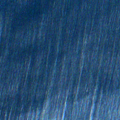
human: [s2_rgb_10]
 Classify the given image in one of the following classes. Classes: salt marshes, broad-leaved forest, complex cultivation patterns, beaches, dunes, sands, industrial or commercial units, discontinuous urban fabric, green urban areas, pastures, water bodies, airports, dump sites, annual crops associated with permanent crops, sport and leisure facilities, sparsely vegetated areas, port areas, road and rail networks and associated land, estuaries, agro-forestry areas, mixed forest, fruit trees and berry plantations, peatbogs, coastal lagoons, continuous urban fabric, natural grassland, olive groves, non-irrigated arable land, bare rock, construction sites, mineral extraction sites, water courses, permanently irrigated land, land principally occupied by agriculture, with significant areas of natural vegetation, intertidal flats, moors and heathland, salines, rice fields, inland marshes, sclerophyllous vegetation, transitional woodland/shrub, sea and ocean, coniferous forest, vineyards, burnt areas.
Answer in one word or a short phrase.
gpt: continuous urban fabric